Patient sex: M
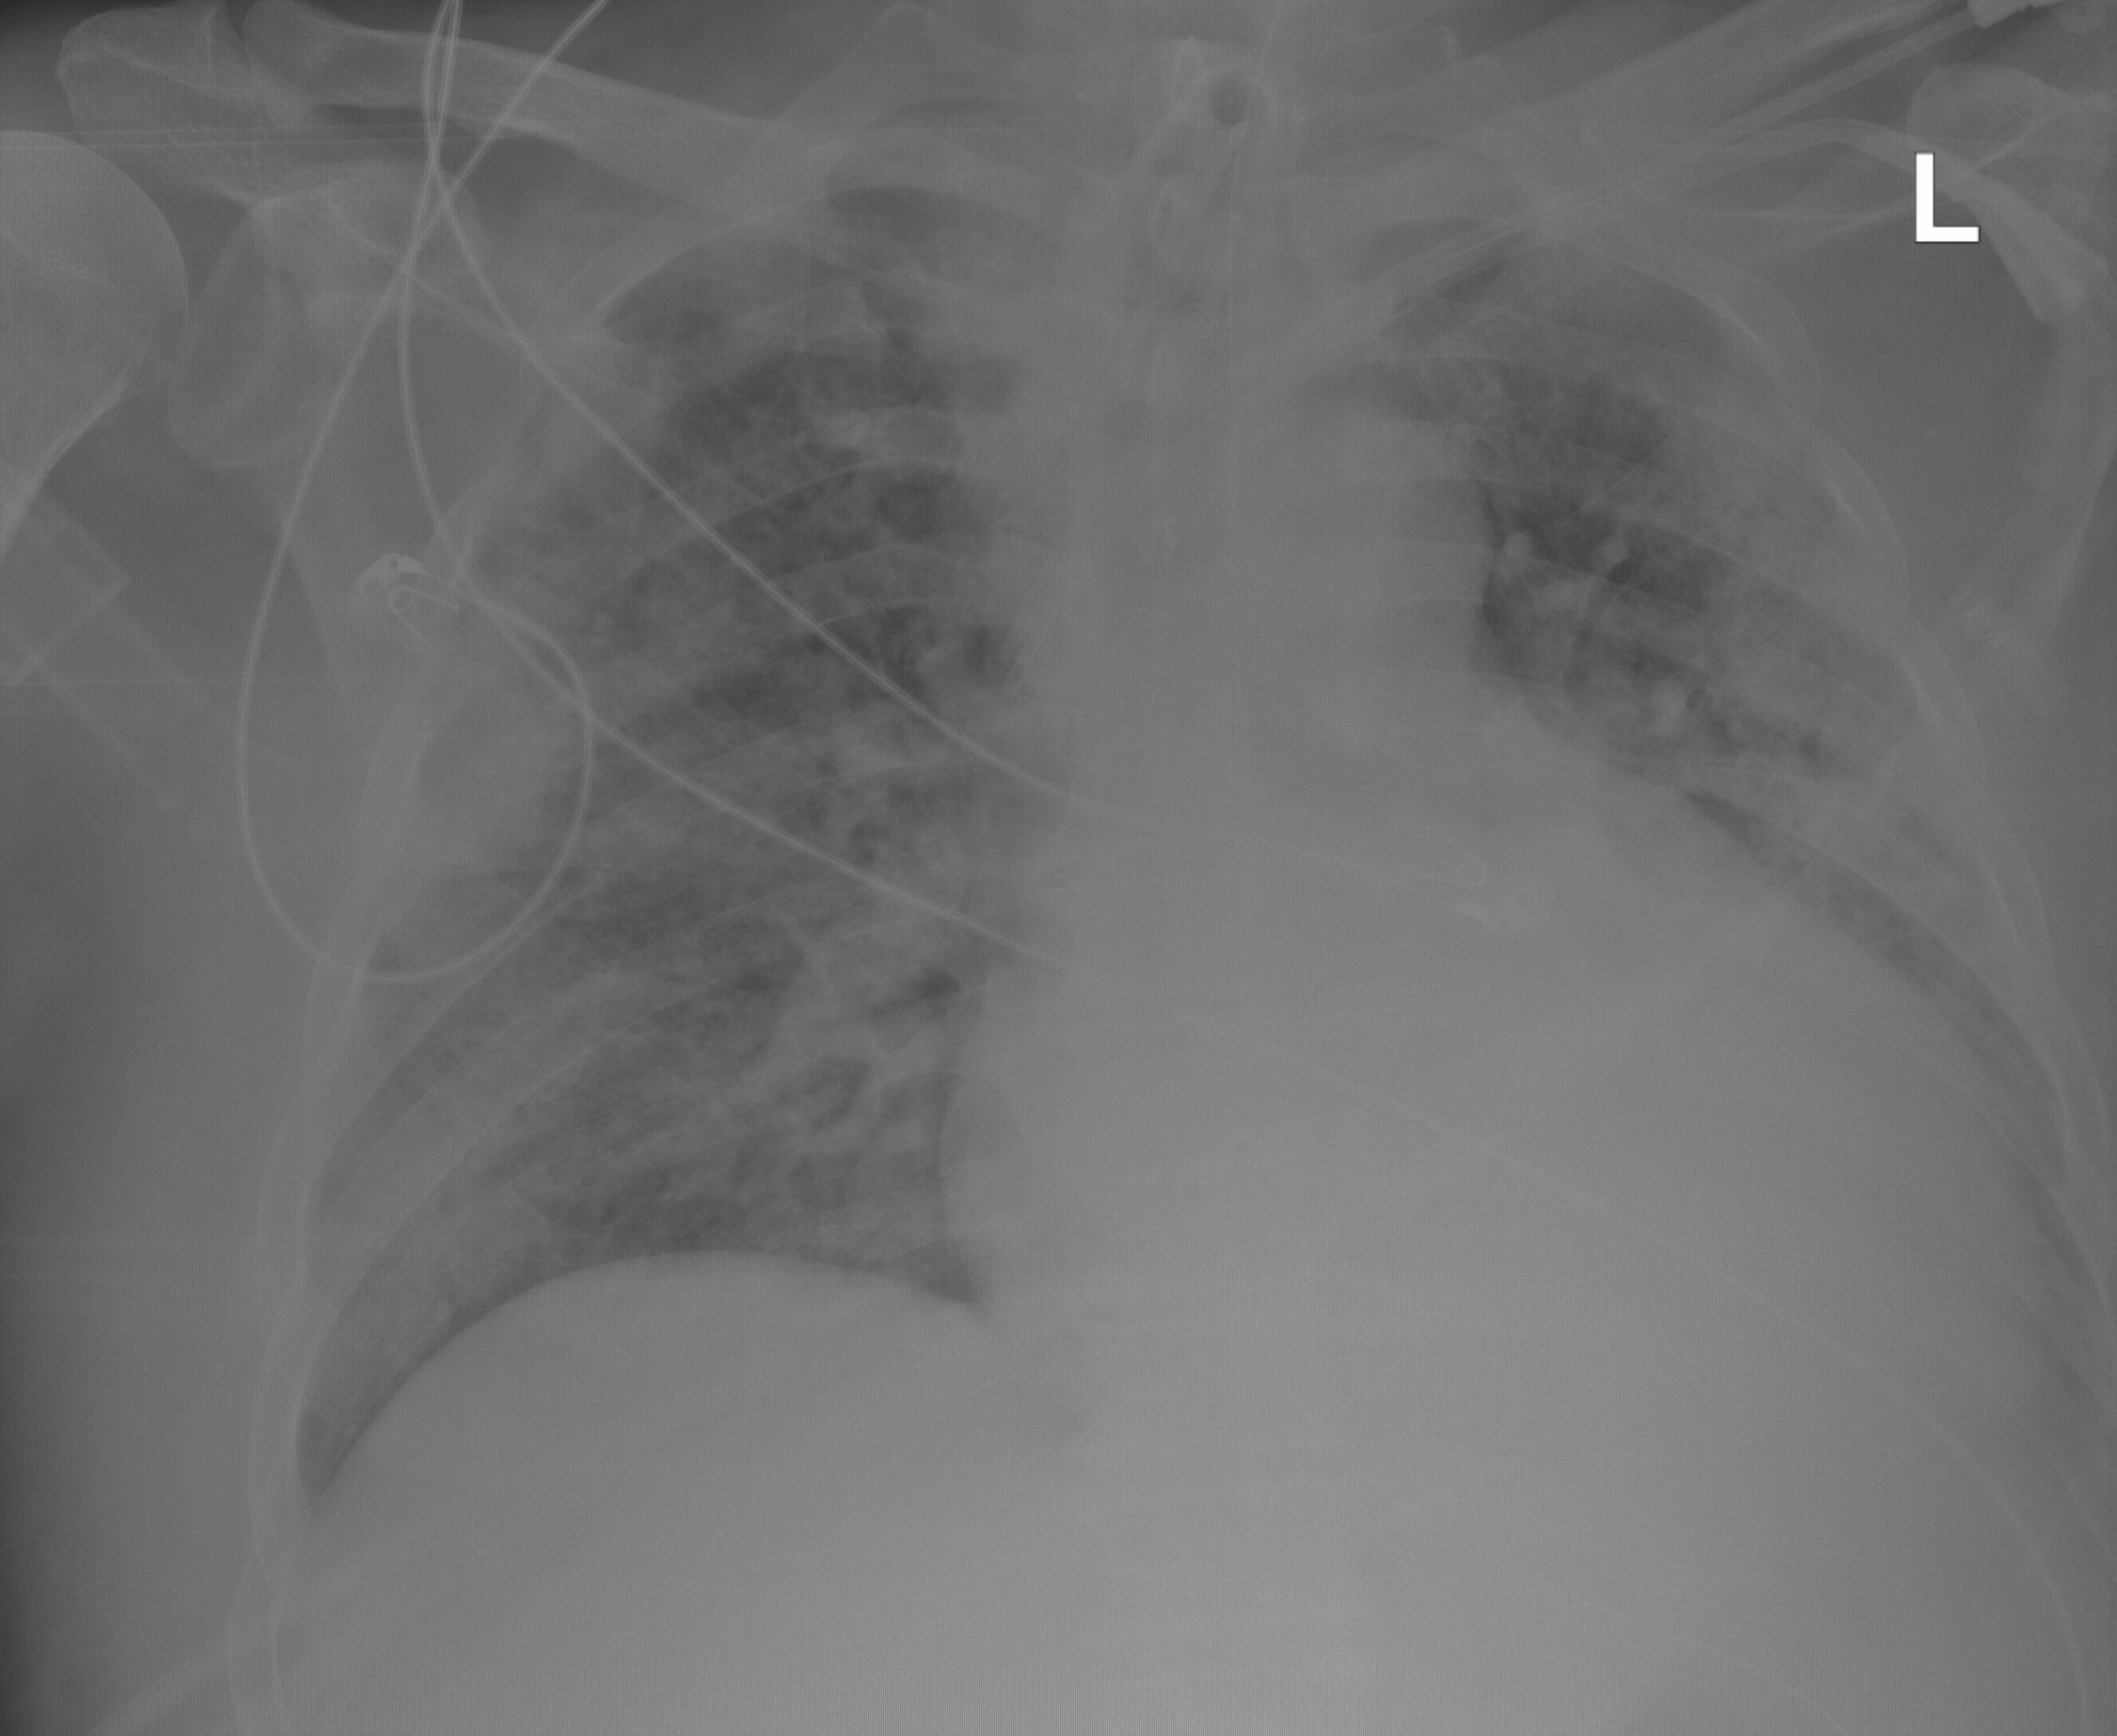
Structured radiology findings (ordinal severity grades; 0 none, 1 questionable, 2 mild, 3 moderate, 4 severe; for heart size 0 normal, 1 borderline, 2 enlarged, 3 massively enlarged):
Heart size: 2
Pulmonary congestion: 2
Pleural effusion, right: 0
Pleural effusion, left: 2
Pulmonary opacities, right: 3
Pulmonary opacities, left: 3
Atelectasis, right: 3
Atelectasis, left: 3